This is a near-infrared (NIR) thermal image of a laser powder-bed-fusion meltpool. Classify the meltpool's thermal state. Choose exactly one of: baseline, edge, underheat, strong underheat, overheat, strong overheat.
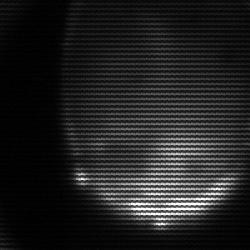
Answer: edge